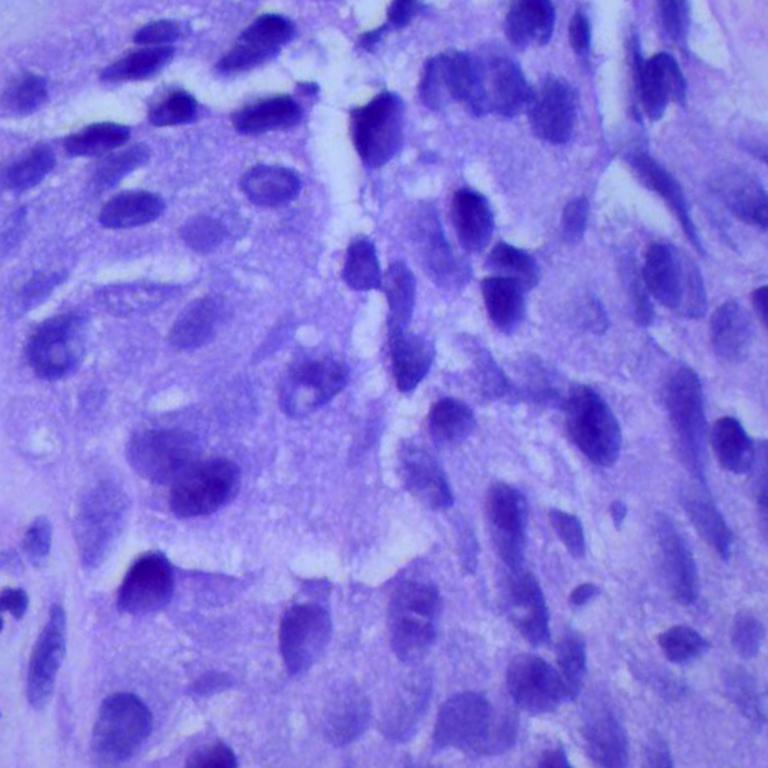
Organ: lung
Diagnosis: squamous carcinomas